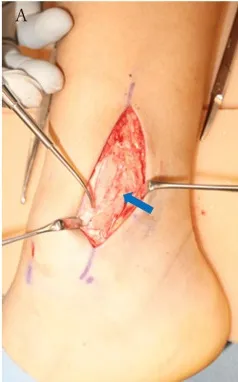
Intraoperative findings. (A) The bone fragment was displaced posterior-superiorly and partially fused (arrow).
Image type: medical_photograph (other_medical_photograph)